Field crop: maize
Growth stage: 1
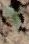
Species: datura